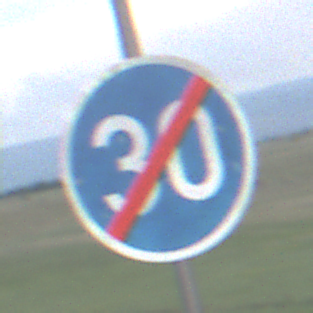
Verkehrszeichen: EndeMindestgeschwindigkeit
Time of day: SunriseSunset
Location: Outdoor (Nature)
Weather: PartlyCloudy
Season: NotSpecified
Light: Natural